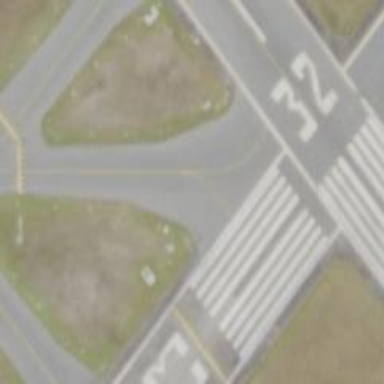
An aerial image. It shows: View of taxiway at the airport.